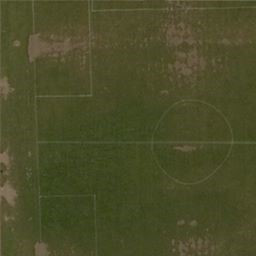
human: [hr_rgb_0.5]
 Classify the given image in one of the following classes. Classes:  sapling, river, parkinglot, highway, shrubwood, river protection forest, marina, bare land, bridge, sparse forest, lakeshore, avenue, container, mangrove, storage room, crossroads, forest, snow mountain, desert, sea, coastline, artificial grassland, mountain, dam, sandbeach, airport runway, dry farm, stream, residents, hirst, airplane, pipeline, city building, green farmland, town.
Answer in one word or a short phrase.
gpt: artificial grassland